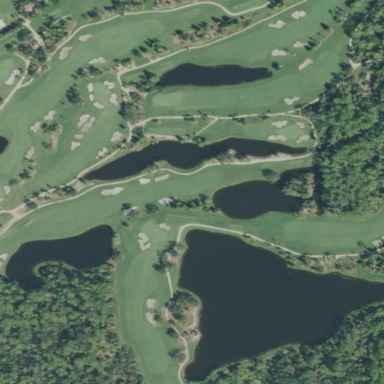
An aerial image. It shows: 18-hole golf course classified as leisure land.